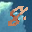
Label: 8